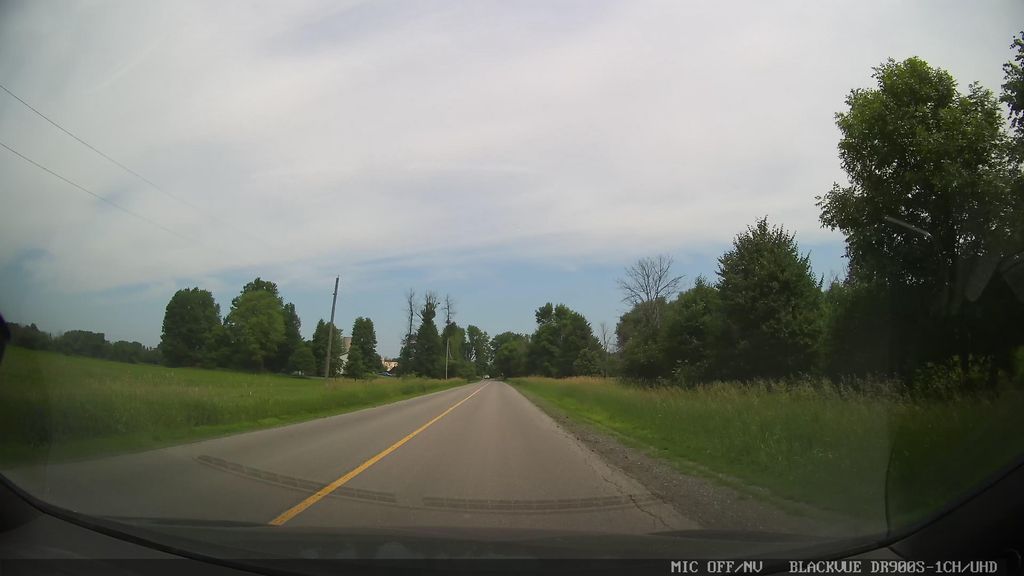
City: ottawa-gatineau